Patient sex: M
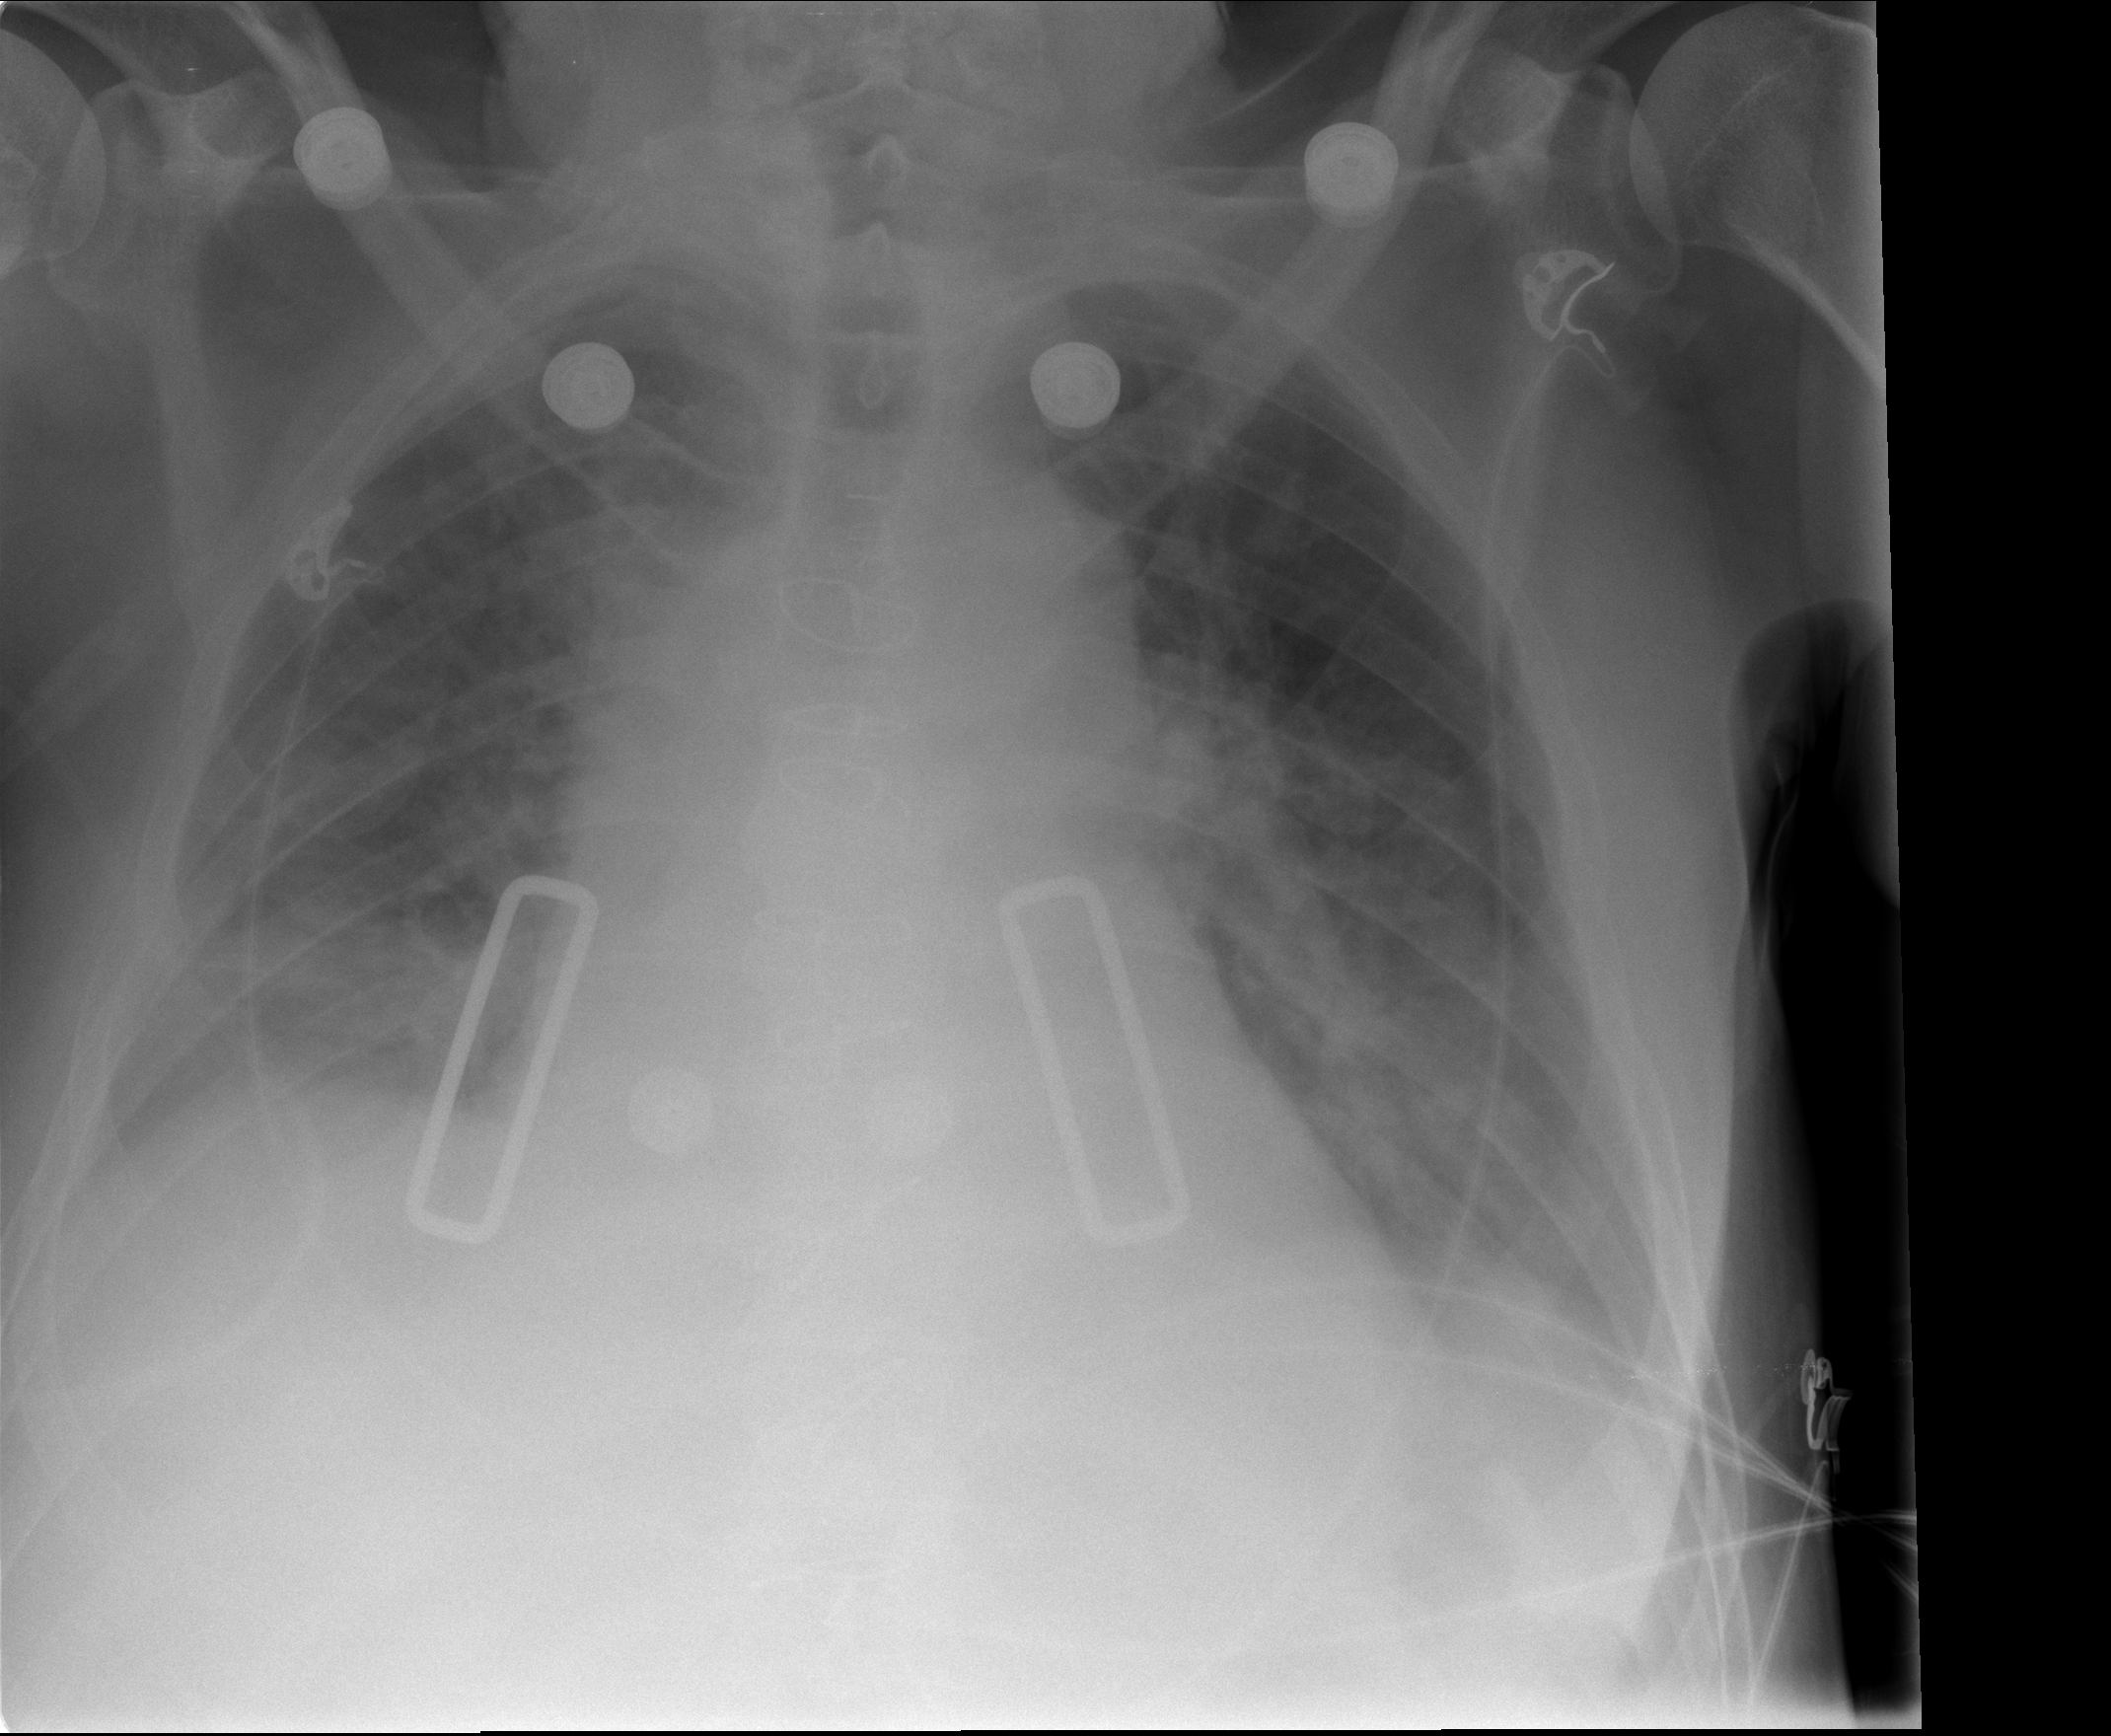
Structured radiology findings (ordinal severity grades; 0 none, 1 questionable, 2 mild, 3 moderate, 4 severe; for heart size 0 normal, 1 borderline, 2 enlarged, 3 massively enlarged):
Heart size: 2
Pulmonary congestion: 3
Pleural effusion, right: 2
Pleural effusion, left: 3
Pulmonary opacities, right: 2
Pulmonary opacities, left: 2
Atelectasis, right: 2
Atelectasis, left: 2